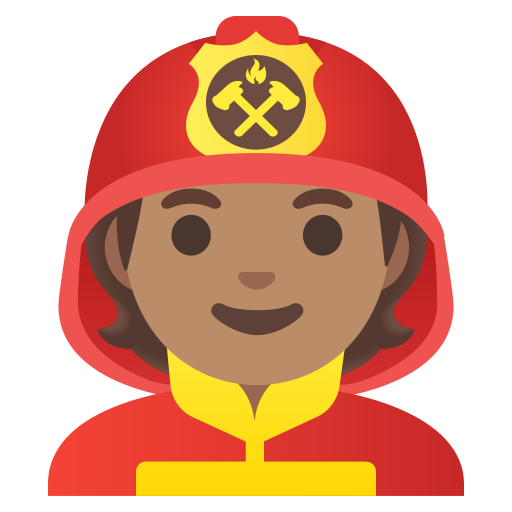
Emoji: 🧑🏽‍🚒